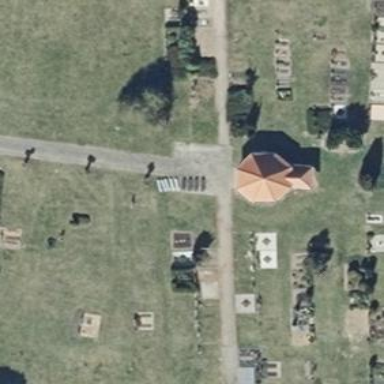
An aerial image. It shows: Cemetery.